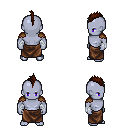
a pixel art fantasy rpg character, male body template, dark elf, purple skin, leather shoulder armor, robe skirt, brown mohawk hairstyle, white cloth bandages, four views (front, back, left, right), 2x2 character sprite sheet, small pixel art, hard edges, no anti-aliasing